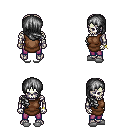
a pixel art fantasy rpg character, male body template, skeleton, brown tunic, magenta pants, gray right-swept hairstyle, bracelets, white slippers, four views (front, back, left, right), 2x2 character sprite sheet, small pixel art, hard edges, no anti-aliasing